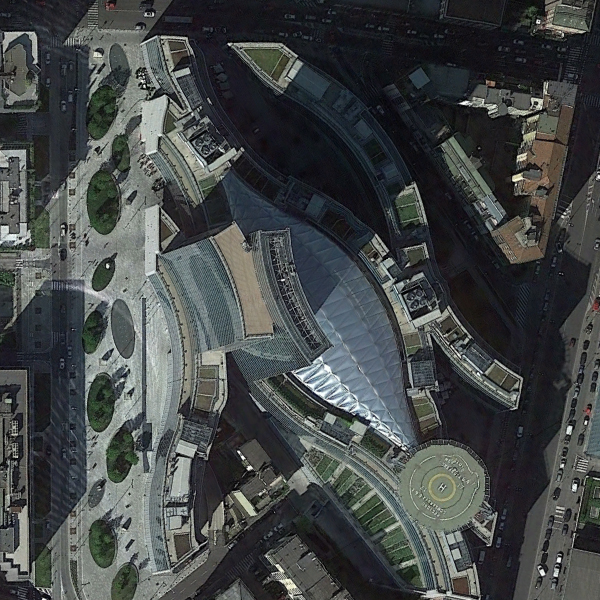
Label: Center